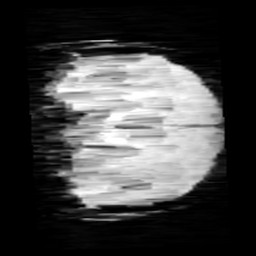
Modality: minIP
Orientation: coronal
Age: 11
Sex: male
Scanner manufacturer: siemens
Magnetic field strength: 3 T
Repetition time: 0.027 s
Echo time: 0.02 s